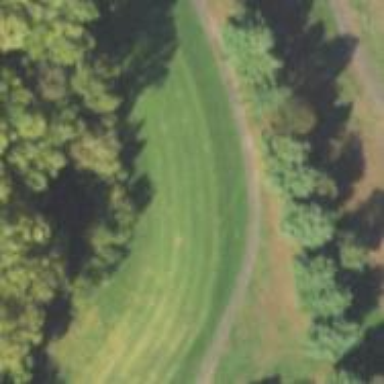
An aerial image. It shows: View of golf hole.